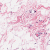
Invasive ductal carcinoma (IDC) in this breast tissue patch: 0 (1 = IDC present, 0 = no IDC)